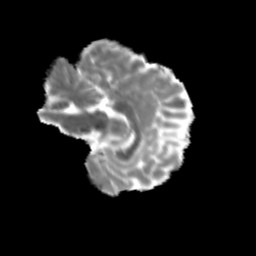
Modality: MD
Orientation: sagittal
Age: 20
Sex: female
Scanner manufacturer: siemens
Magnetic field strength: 3 T
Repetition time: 3.5 s
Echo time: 0.125 s